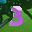
Label: 3